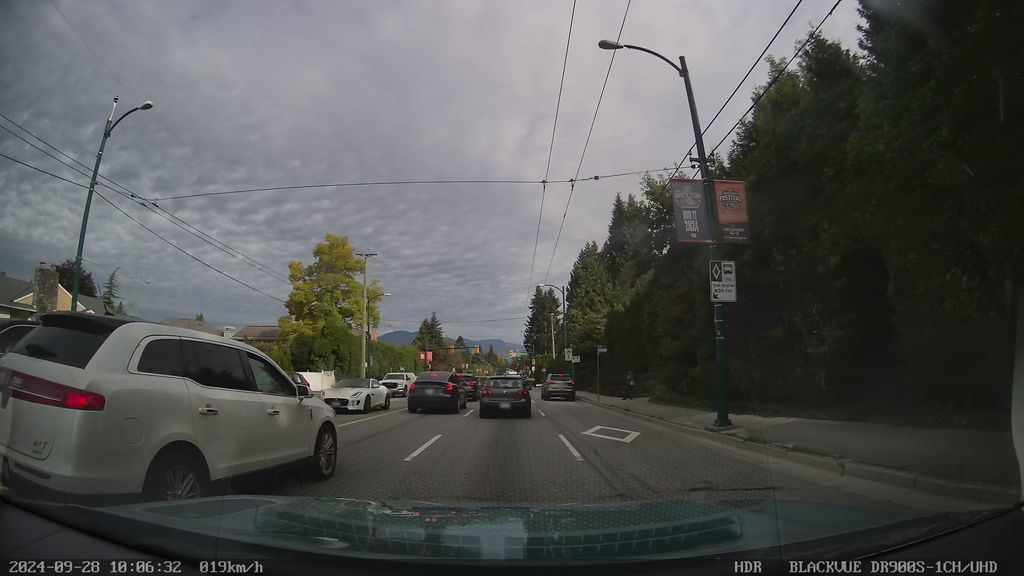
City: vancouver